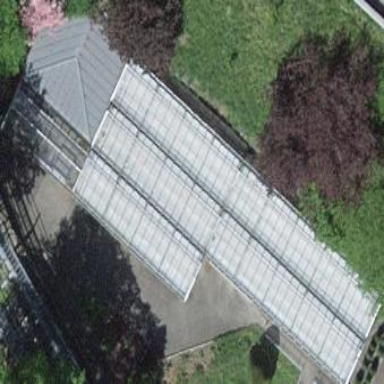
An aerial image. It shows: Greenhouse.